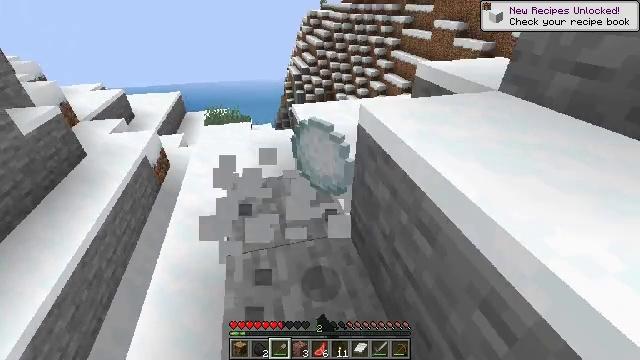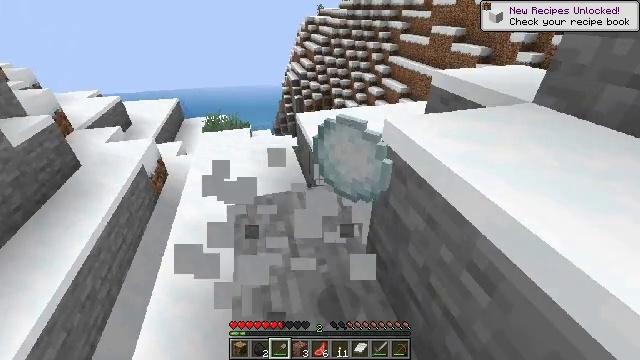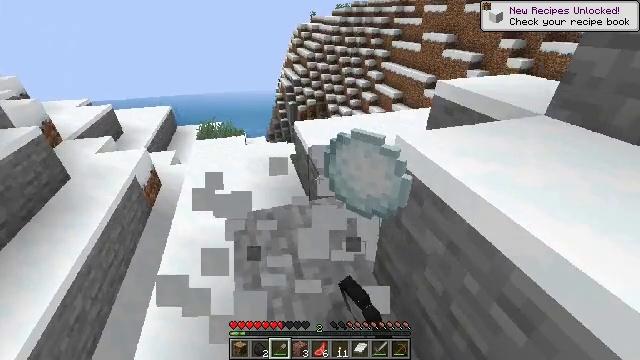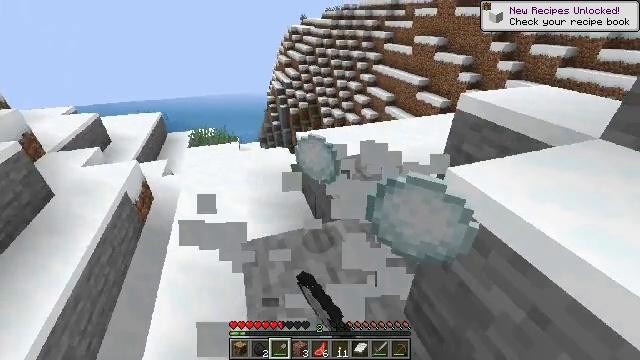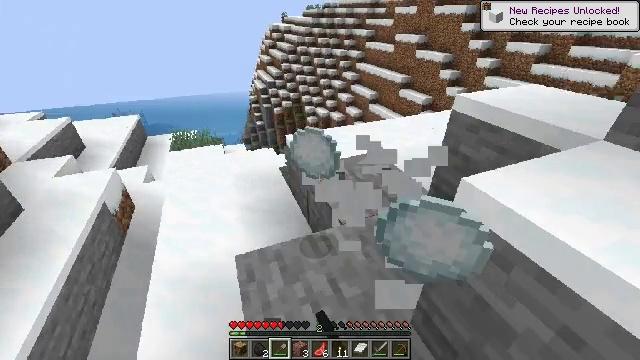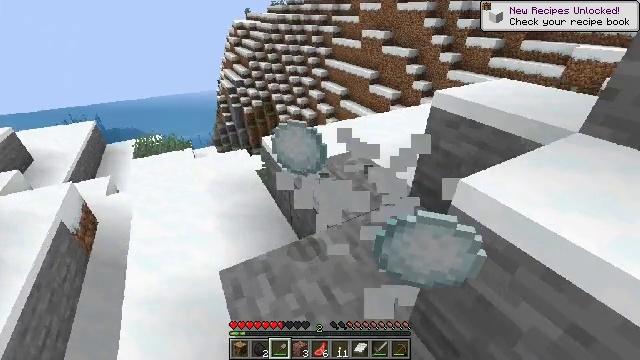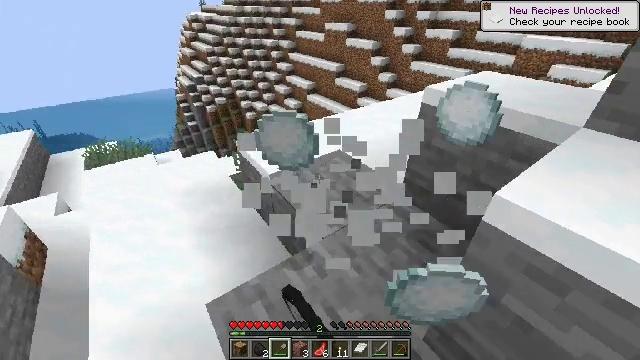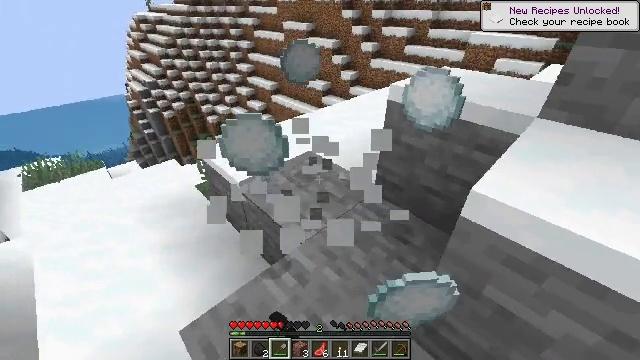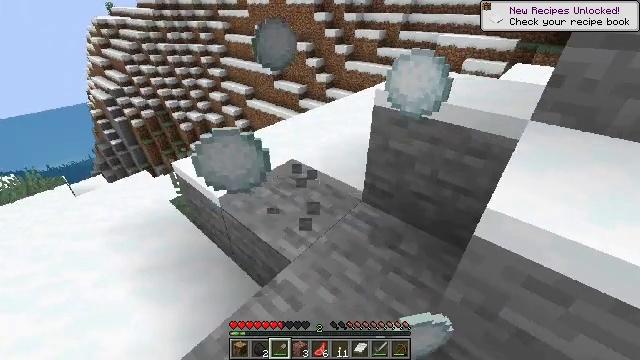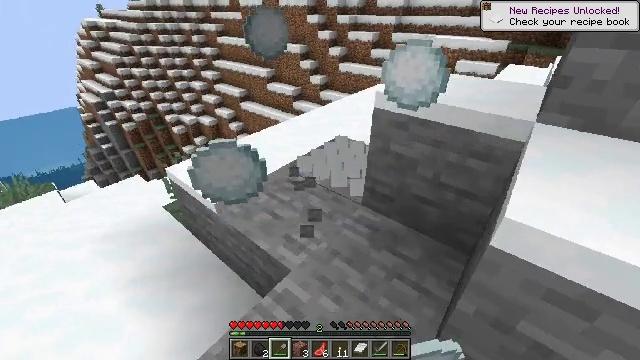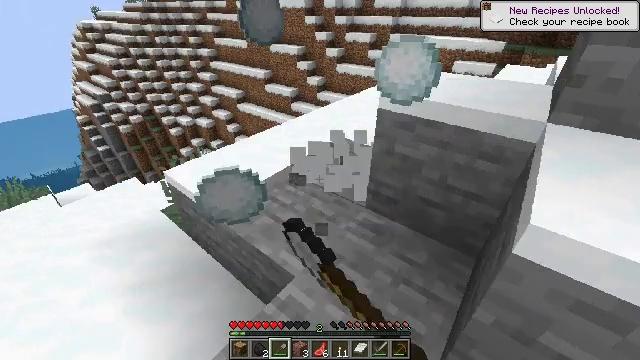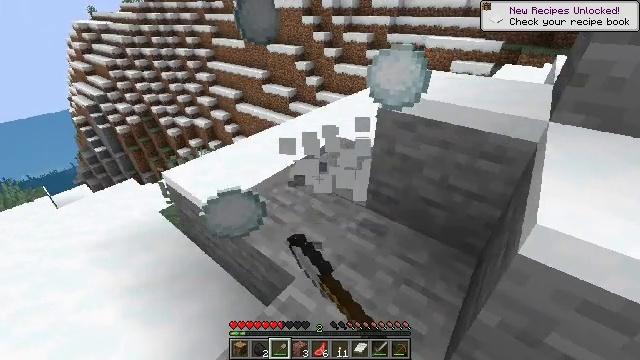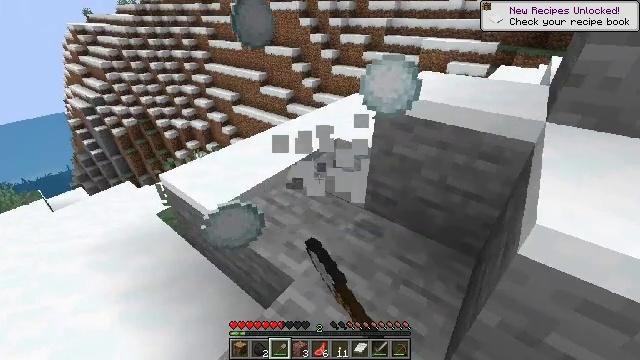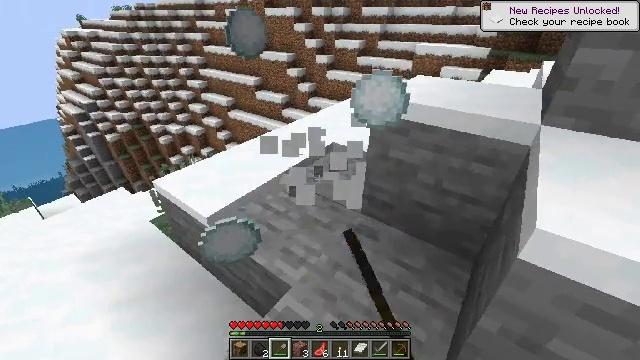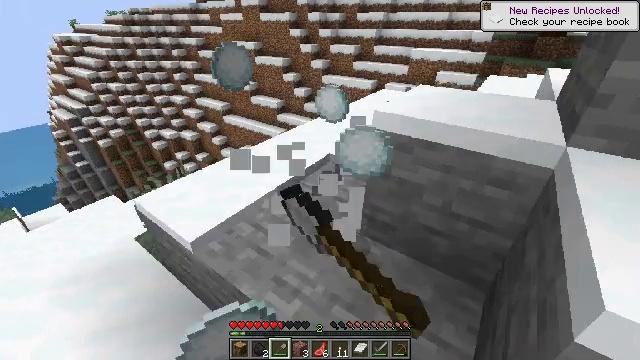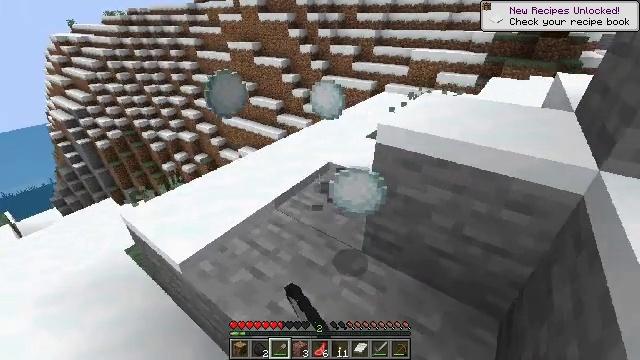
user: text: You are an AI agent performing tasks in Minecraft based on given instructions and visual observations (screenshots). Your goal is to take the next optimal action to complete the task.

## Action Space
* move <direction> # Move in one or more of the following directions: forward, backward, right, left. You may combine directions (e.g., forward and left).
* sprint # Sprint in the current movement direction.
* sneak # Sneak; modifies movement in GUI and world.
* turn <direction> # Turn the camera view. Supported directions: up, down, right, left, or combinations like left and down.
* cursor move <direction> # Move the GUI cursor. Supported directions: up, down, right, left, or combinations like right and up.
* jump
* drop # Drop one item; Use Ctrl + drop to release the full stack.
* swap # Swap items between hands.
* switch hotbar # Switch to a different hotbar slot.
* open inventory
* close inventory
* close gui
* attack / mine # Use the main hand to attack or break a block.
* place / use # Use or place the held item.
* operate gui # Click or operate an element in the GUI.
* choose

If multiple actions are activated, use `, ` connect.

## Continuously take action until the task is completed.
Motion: motion action
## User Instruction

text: Mine the snow on the ground.
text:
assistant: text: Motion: move forward and move left, turn up, attack / mine
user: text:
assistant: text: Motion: move forward and move left, turn right and up, attack / mine
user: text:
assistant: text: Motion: move forward and move left, turn right, attack / mine
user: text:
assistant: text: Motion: move forward and move left, turn right, attack / mine
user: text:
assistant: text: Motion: move forward and move left, turn right, attack / mine
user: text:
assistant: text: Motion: move forward, turn right and down, attack / mine
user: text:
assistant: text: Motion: move forward, turn right, attack / mine
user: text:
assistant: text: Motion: turn right, attack / mine
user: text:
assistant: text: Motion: turn right, attack / mine
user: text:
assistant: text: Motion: attack / mine
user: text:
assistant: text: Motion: attack / mine
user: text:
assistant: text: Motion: attack / mine
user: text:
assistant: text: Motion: move forward, turn right, attack / mine
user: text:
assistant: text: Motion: move forward, attack / mine
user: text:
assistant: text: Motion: move forward, attack / mine
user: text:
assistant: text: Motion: move forward and move left, attack / mine
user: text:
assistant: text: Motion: move forward and move left, turn right, attack / mine
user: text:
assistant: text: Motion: move forward and move left, turn right, attack / mine
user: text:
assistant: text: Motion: move forward and move left, turn right, attack / mine
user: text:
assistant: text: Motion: move forward and move left, attack / mine
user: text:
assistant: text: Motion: move forward and move left, attack / mine
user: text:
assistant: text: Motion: turn left and down, attack / mine
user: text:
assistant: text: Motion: turn left and down, attack / mine
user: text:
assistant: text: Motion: turn left and down, attack / mine
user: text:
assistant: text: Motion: turn left and down, attack / mine
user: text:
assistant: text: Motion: attack / mine
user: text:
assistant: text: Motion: turn down, attack / mine
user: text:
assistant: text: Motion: turn right and down, attack / mine
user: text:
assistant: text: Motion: turn right, attack / mine
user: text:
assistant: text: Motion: turn right, attack / mine